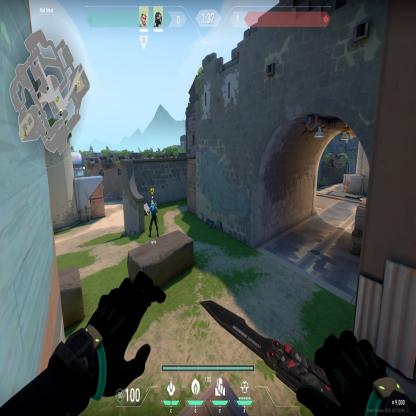
Label: teammate